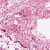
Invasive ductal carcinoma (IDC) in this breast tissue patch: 0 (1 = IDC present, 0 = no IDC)